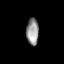
Tissue: lung
Cell type: Epithelial cells
Senescence score: 0.1378
Nuclear area (px): 324
Mean DAPI intensity: 148.525